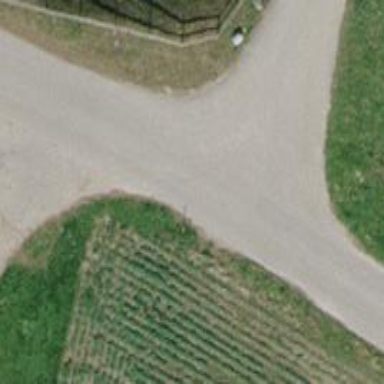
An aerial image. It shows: Unclassified road with asphalt surface.